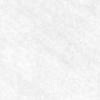
Label: no_change